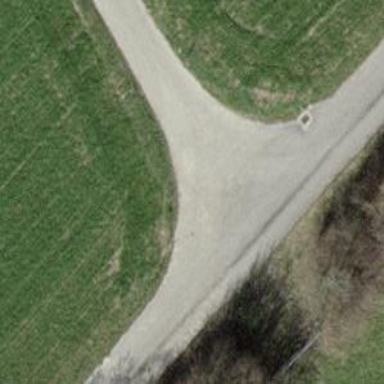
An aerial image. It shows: Paved track with grade1 tracktype.